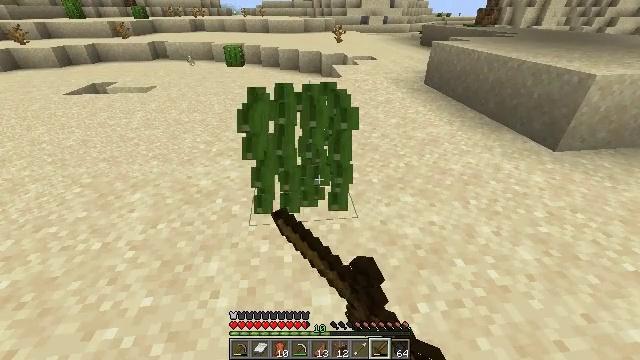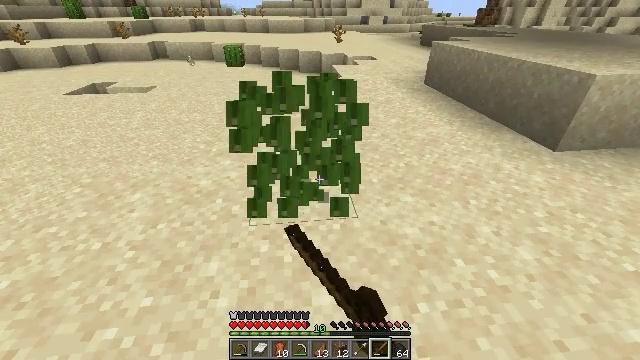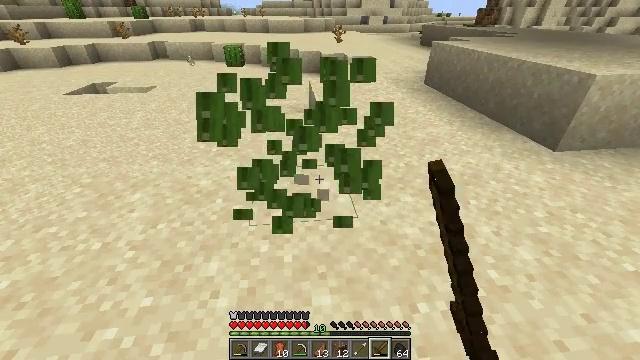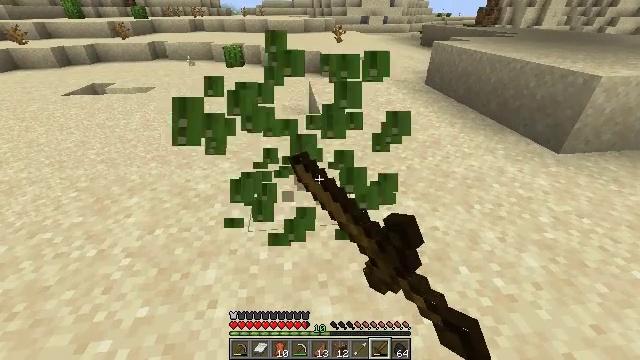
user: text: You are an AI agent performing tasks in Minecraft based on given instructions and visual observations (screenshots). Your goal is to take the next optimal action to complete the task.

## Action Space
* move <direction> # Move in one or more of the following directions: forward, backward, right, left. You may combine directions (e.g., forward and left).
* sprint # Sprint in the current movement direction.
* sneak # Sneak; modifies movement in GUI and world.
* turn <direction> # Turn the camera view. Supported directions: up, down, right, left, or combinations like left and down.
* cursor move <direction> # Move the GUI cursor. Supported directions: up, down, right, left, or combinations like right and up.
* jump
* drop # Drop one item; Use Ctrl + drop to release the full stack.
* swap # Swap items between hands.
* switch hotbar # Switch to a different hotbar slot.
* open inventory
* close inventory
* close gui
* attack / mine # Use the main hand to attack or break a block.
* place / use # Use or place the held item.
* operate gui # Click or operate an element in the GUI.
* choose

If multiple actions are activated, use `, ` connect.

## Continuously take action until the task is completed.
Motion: motion action
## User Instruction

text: Collect the cactus block.
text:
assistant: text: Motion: attack / mine
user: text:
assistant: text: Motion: attack / mine
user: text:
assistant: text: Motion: move forward, attack / mine
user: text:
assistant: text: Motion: attack / mine